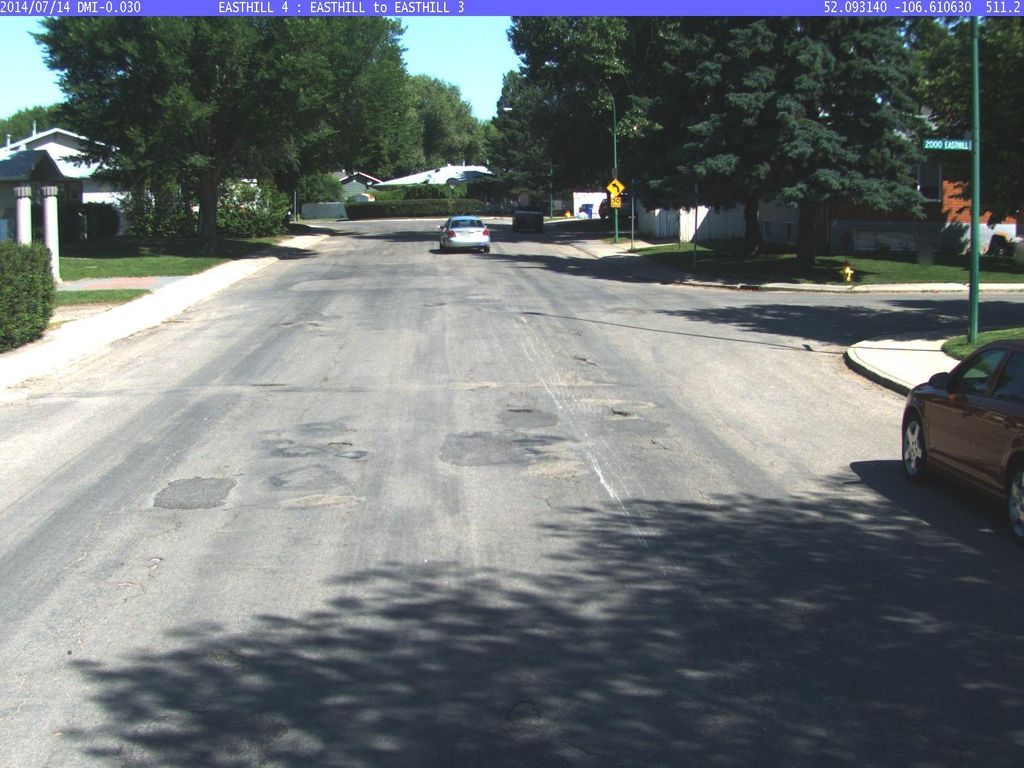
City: saskatoon